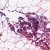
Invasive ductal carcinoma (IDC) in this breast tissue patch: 0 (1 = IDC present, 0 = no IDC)